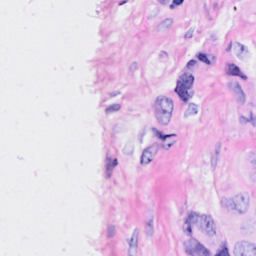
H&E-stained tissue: Breast